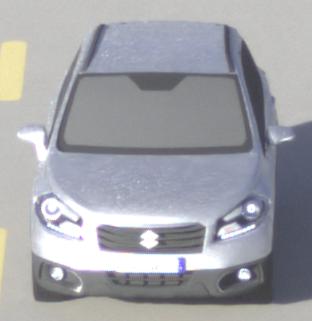
Make: Suzuki
Model: SX4 S-Cross 1.6
Detailed model: SX4 (II) S-Cross
Model produced from: 2013/10
Model produced until: 2015/08
Doors: 5
Color: white
Road condition: dry road
Daytime: morning or afternoon
Contrast: high contrast